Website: crate-barrel
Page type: delivery-shipping
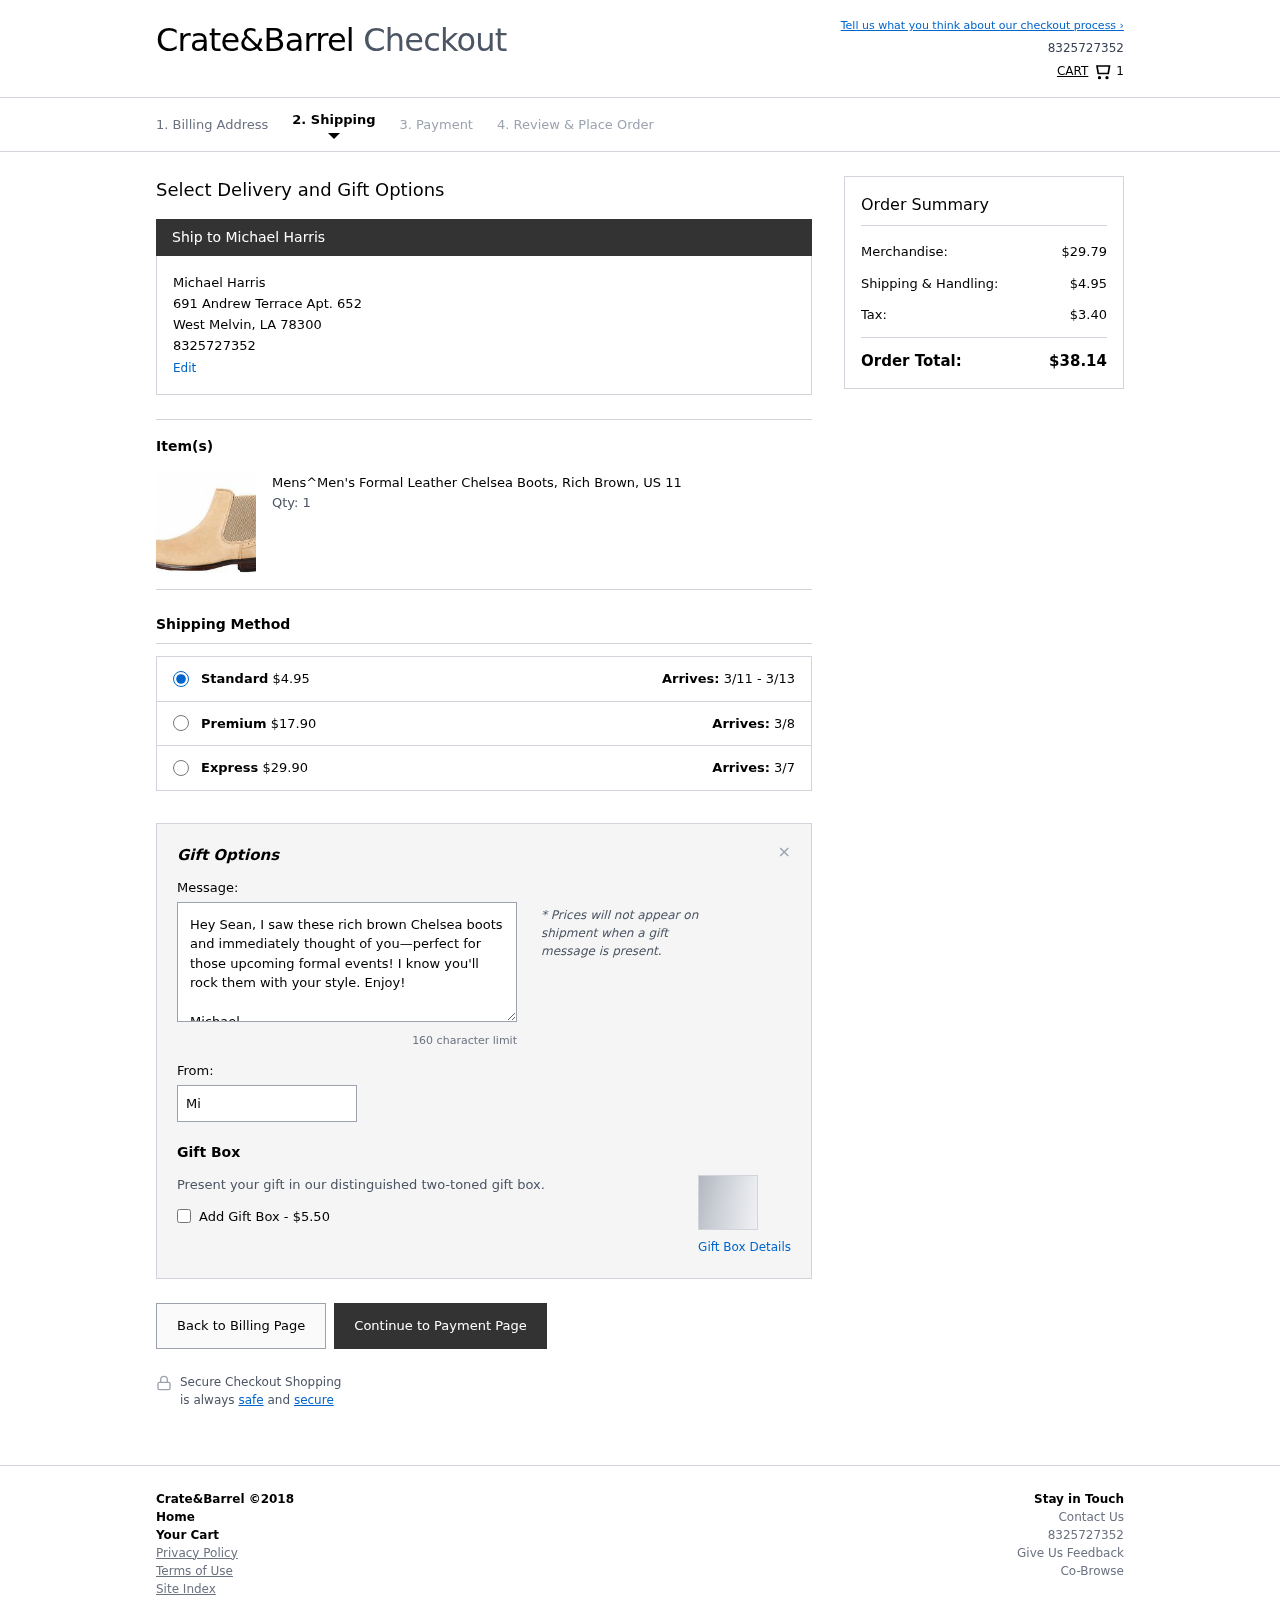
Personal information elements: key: PII_CITY
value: West Melvin
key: PII_FULLNAME
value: Michael Harris
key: PII_PHONE
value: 8325727352
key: PII_POSTCODE
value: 78300
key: PII_STATE_ABBR
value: LA
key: PII_STREET
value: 691 Andrew Terrace Apt. 652
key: PII_FIRSTNAME
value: Michael
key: PII_LASTNAME
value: Harris
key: PII_FULLNAME2
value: Michael Harris
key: PII_FULLNAME3
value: Michael Harris
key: PII_FIRSTNAME2
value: Michael
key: PII_FIRSTNAME3
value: Michael
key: PII_LASTNAME2
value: Harris
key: PII_LASTNAME3
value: Harris
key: PII_FIRSTNAME_DERIVED
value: Michael
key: PII_LASTNAME_DERIVED
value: Harris
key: PII_FULLNAME_DERIVED
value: Michael Harris
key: PII_NAME_FULL_DERIVED
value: Michael Harris
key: PII_PHONE_LINE
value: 7352
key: PII_PHONE_SUFFIX
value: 7352
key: PII_PHONE2
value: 8325727352
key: PII_PHONE3
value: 8325727352
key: PII_PHONE_NUMERIC
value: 8325727352
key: PII_PHONE_LINE_NUMERIC
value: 7352
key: PII_PHONE_SUFFIX_NUMERIC
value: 7352
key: PII_PHONE2_NUMERIC
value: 8325727352
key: PII_PHONE3_NUMERIC
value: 8325727352
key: PII_PHONE_DIGITS
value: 8325727352
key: PII_PHONE_LAST4
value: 7352
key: PII_GIFT_MESSAGE
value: Hey Sean, I saw these rich brown Chelsea boots and immediately thought of you—perfect for those upcoming formal events! I know you'll rock them with your style. Enjoy!

Michael
Product elements: key: PRODUCT1_NAME
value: Mens^Men's Formal Leather Chelsea Boots, Rich Brown, US 11
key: PRODUCT1_QUANTITY
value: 1
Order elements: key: ORDER_NUM_ITEMS
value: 1
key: ORDER_SHIPPING_COST
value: $4.95
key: ORDER_DELIVERY_DATE
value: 3/11 - 3/13
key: PREMIUM_SHIPPING_COST
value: $17.90
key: PREMIUM_DELIVERY_DATE
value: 3/8
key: EXPRESS_SHIPPING_COST
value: $29.90
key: EXPRESS_DELIVERY_DATE
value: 3/7
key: ORDER_SUBTOTAL
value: $29.79
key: ORDER_SHIPPING_COST2
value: $4.95
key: ORDER_TAX
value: $3.40
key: ORDER_TOTAL
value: $38.14